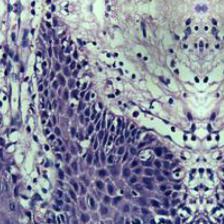
Diagnosis: Normal